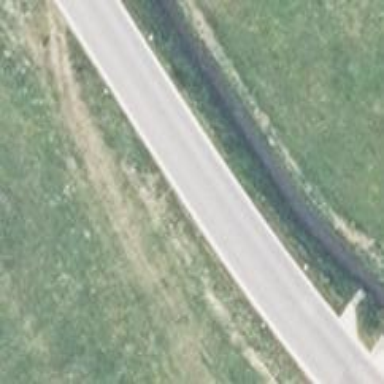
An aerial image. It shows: Secondary road with asphalt surface.